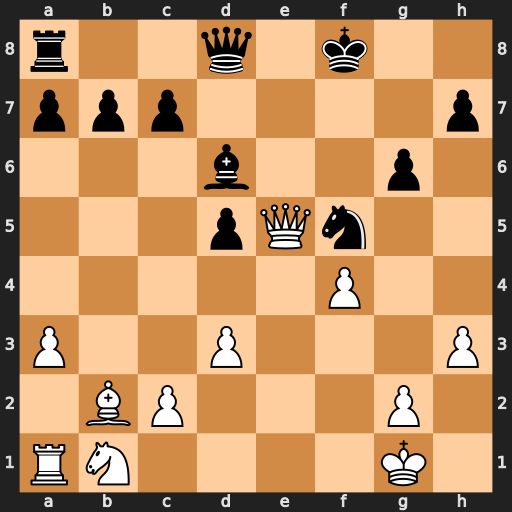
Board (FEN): r2q1k2/ppp4p/3b2p1/3pQn2/5P2/P2P3P/1BP3P1/RN4K1
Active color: w
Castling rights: -
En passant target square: -
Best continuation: Qh8+ Kf7 Qxh7+